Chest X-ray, PA view. Patient: 62 years old, sex M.
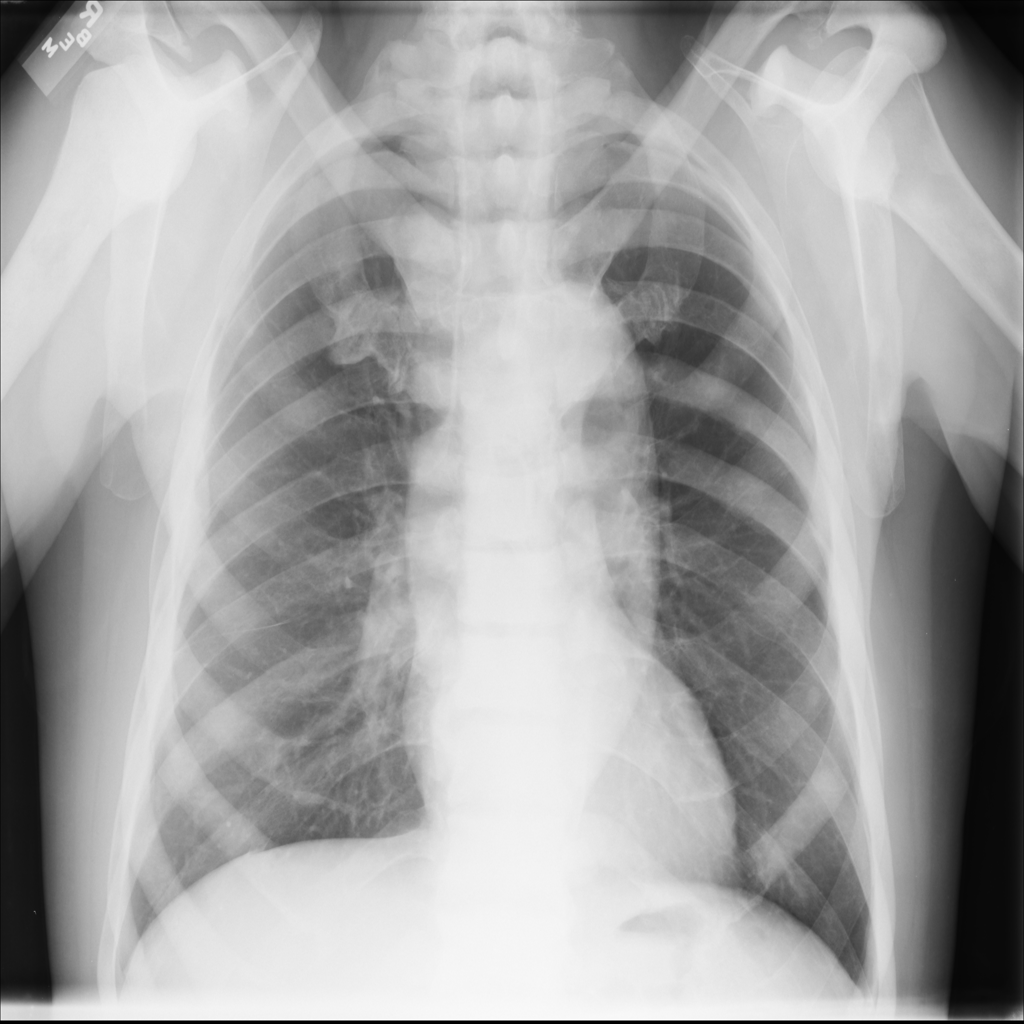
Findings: No Finding